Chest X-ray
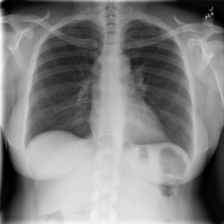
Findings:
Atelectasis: negative
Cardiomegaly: negative
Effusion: negative
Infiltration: negative
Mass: negative
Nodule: negative
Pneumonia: negative
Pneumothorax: negative
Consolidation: negative
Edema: negative
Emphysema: negative
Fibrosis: negative
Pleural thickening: negative
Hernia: negative